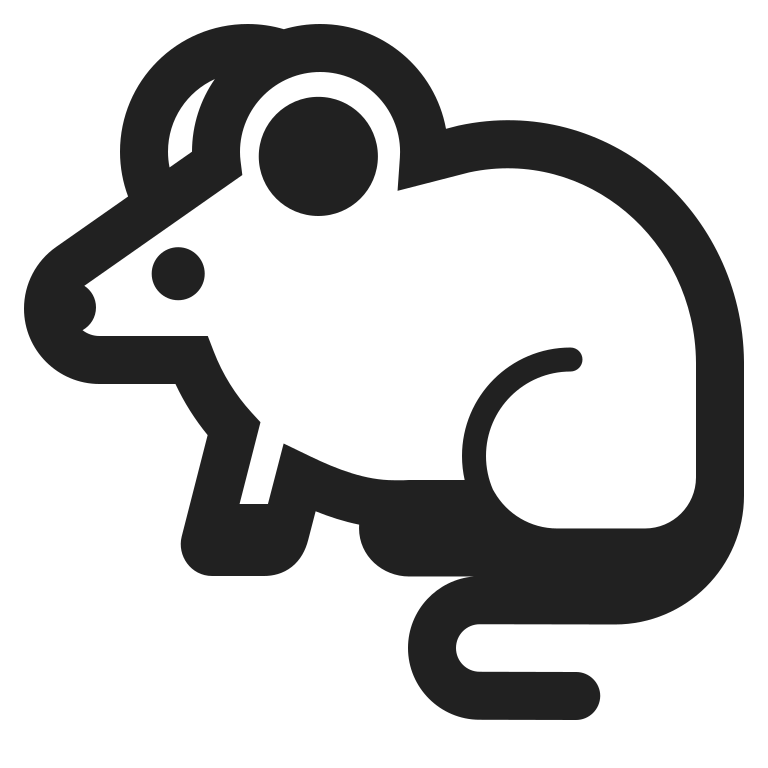
mouse high contrast